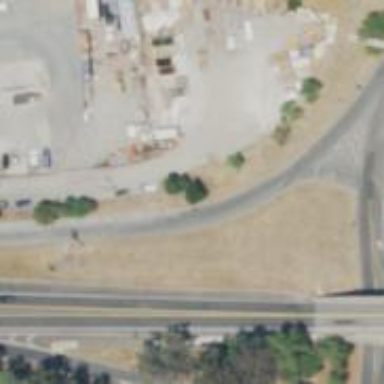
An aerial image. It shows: Secondary link road.